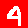
Digit: 4